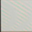
Piece: xx